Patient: sex M, age 66
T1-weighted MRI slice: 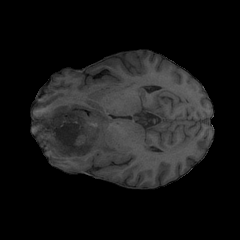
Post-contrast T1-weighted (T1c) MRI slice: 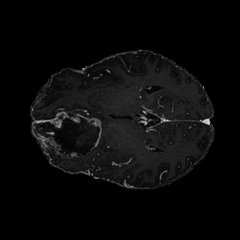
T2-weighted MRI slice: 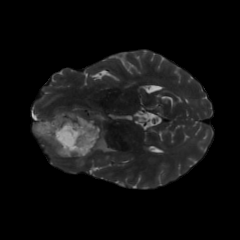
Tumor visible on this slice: yes
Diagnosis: Glioblastoma, IDH-wildtype
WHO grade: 4